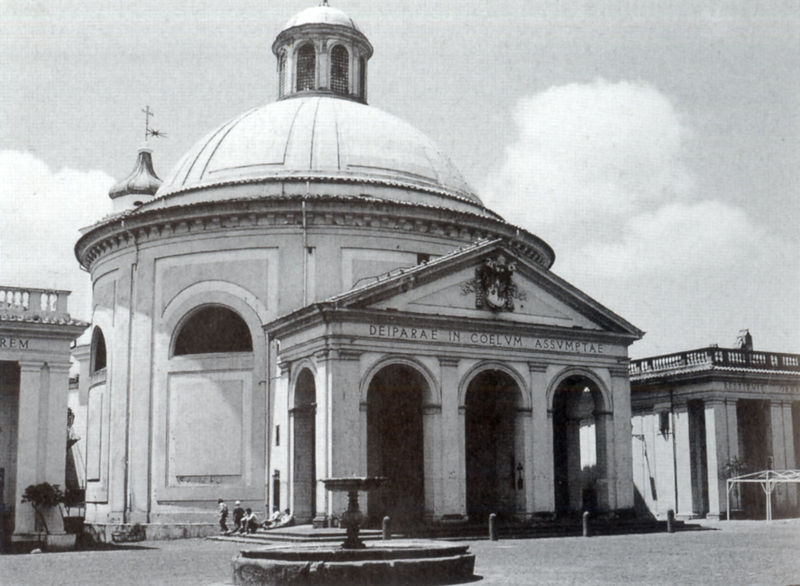
Titel: Ariccia, S. Maria Assunta (St. Mariä Himmelfahrt)
Künstler: Giovanni Lorenzo Bernini
Standort: Ariccia, S. Maria Assunta/ St. Mariä Himmelfahrt (EU - I)
Schlagwörter: himmel, weiß, wolken, menschen, grau, laterne, licht, pfeiler, schwarz, straße, säulen, gebäude, architektur, kirche, sonne, brunnen, turm, schrift, fassade, italien, giebel, platz, rundbogen, kuppel, inschrift, geländer, stufen, foto, fotografie, photographie, bögen, arkade, kreuz, balustrade, schwarzweiß, text, arkaden, rom, photo, dreiecksgiebel, portal, wappen, portikus, kapelle, griechenland, tempel, ablichtung, türkei, tympanon, zentralbau, poller, narthex, latein, rundbau, dreieckgiebel, vorhalle, touristen, balustraden, sehenswürdigkeit, runder grundriss, zentralbaz, zentraulbau, deiparae, coelum